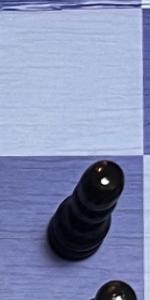
Label: Pawn_Black